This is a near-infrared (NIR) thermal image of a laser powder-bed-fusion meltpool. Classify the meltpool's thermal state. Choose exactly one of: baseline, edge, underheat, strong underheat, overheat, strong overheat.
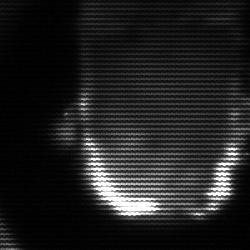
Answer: baseline